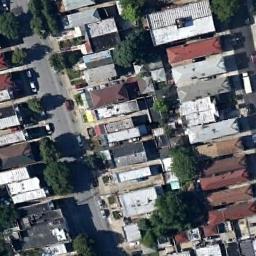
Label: dense_residential